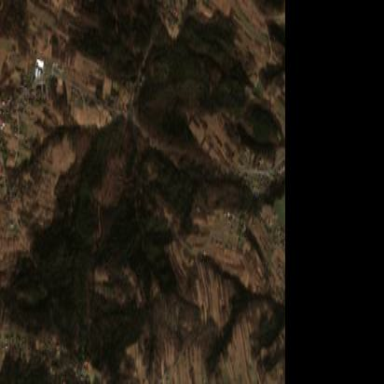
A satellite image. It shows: Forestry area.